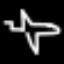
Label: airplane